Question:
How this one can achieved in CSS. I googled out but i didn't find any solution.
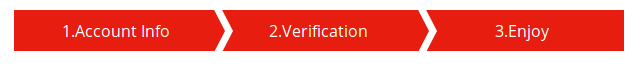
Answer: Try this:
## HTML
'''
<nav class="nav">
<ul>
<li><a href="#">1. Account Info</a></li>
<li><a href="#">2. Verification</a></li>
<li><a href="#">3. Enjoy</a></li>
</ul>
</nav>
'''
## StyleSheet
'''
.nav ul {
margin: 0;
padding: 0;
list-style: none;
overflow: hidden;
width: 100%;
}
.nav ul li {
float: left;
margin: 0 .2em 0 1em;
}
.nav ul a {
background: red;
padding: .3em 1em;
float: left;
text-decoration: none;
color: #fff;
position: relative;
}
.nav ul li:first-child a:before {
content: normal;
}
.nav ul li:last-child a:after {
content: normal;
}
.nav ul a:before {
content: "";
position: absolute;
top: 50%;
margin-top: -1.5em;
border-width: 1.5em 0 1.5em 1em;
border-style: solid;
border-color: red rgba(0, 0, 0, 0);
left: -1em;
margin-left: 1px;
}
.nav ul a:after {
content: "";
position: absolute;
top: 50%;
margin-top: -1.5em;
border-top: 1.5em solid rgba(0, 0, 0, 0);
border-bottom: 1.5em solid rgba(0, 0, 0, 0);
border-left: 1em solid red;
right: -1em;
margin-right: 1px;
}
'''
Here is the <URL>